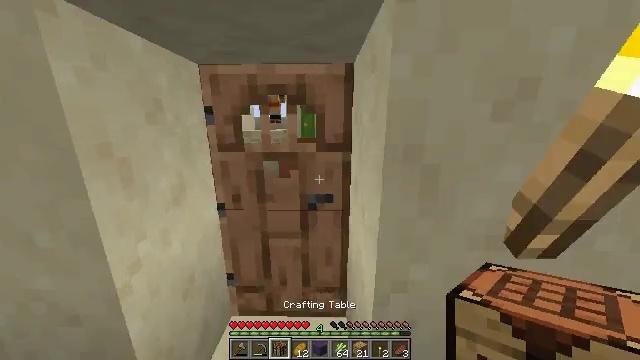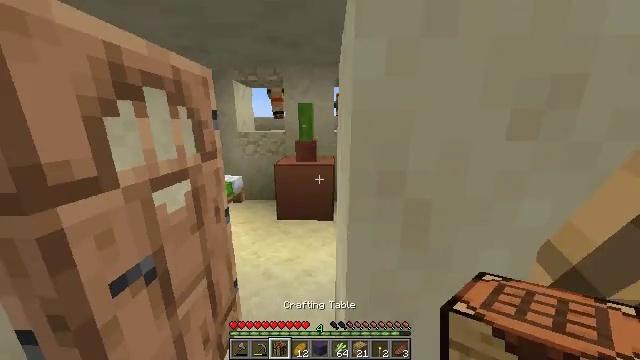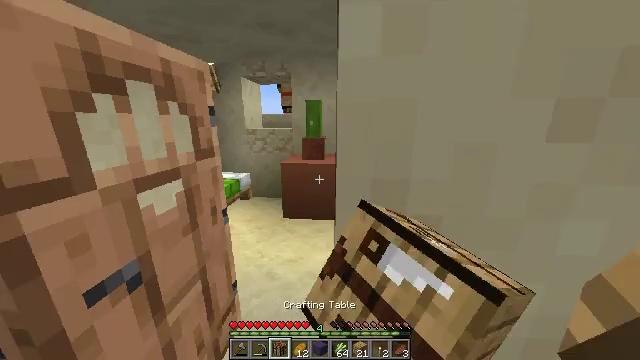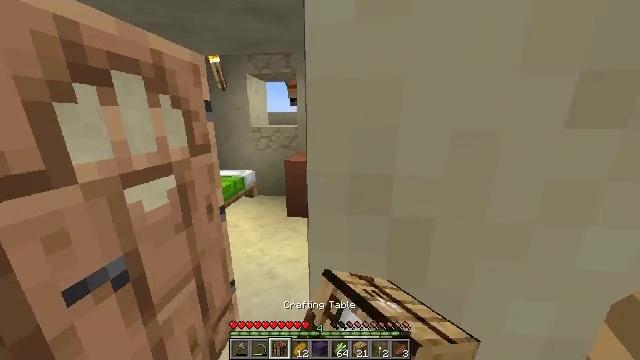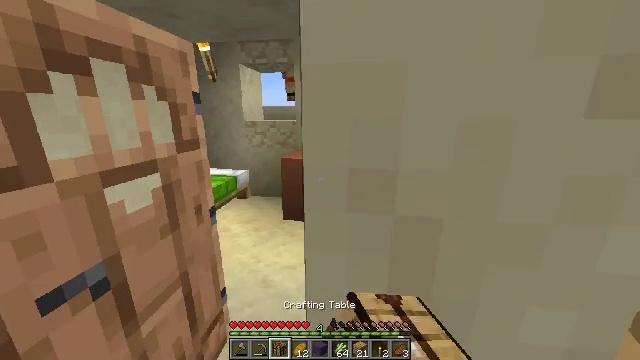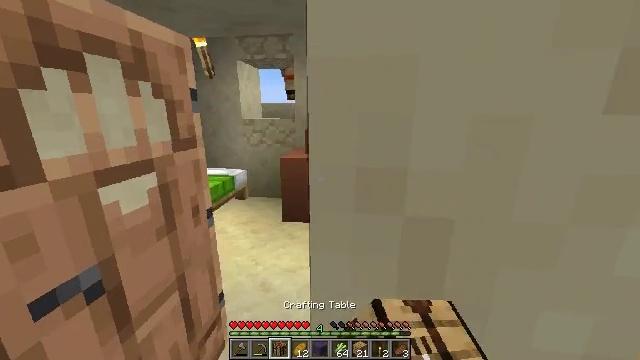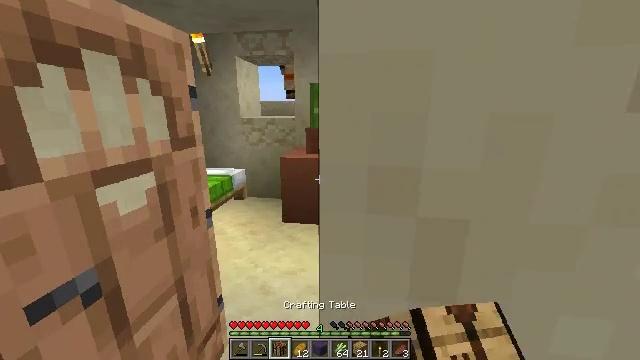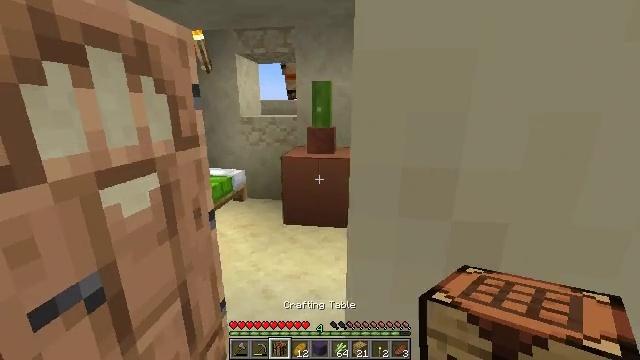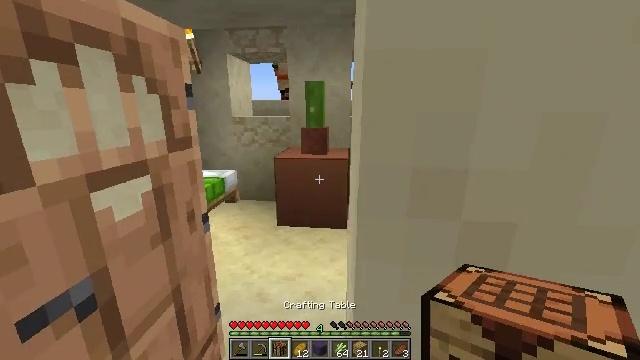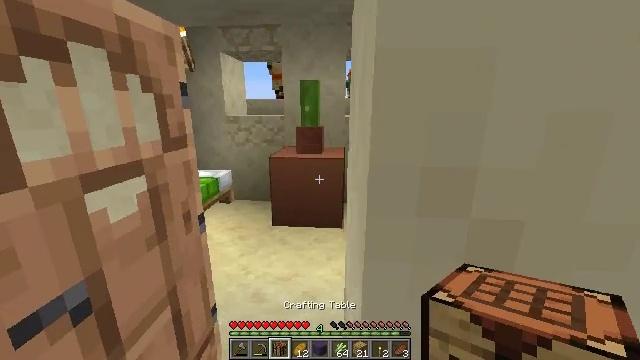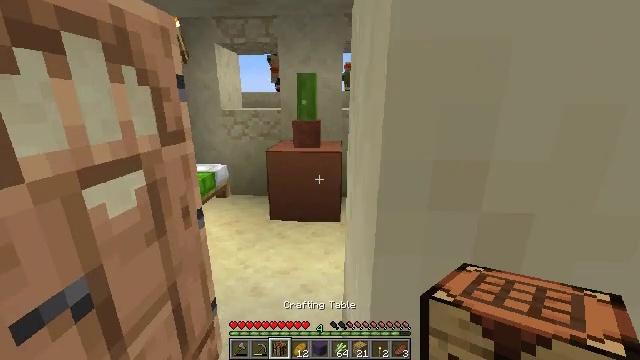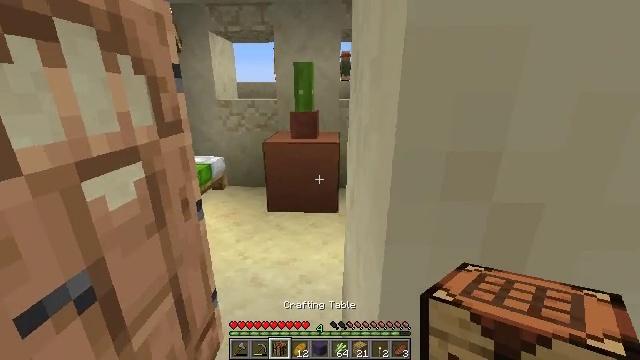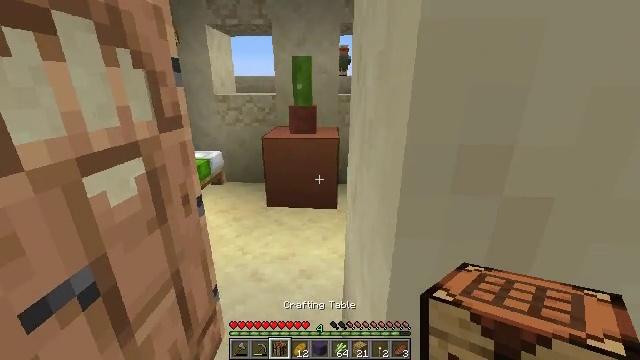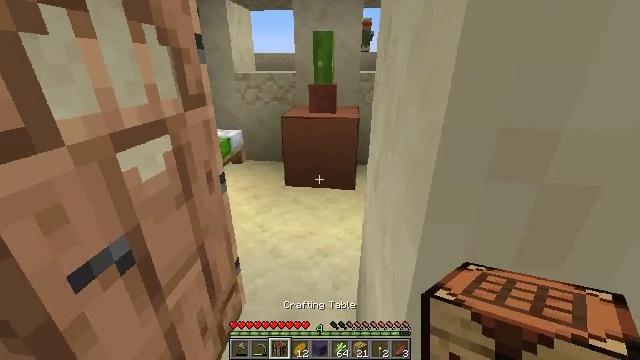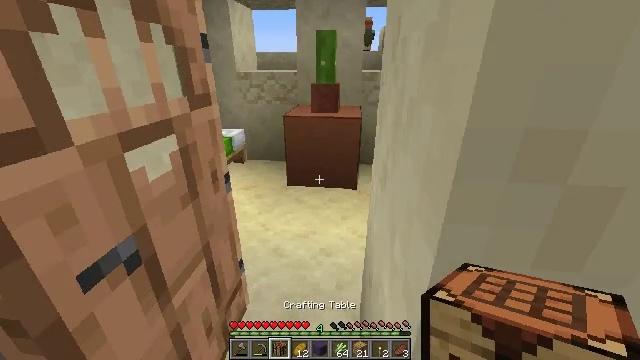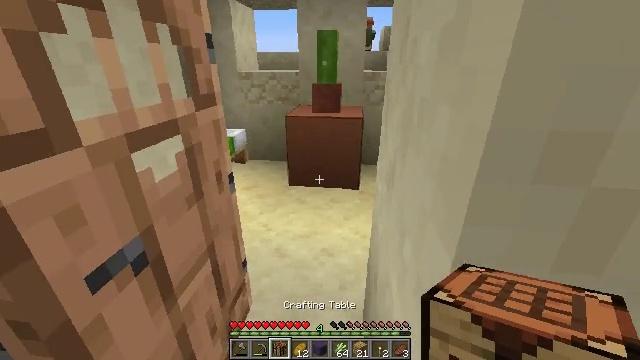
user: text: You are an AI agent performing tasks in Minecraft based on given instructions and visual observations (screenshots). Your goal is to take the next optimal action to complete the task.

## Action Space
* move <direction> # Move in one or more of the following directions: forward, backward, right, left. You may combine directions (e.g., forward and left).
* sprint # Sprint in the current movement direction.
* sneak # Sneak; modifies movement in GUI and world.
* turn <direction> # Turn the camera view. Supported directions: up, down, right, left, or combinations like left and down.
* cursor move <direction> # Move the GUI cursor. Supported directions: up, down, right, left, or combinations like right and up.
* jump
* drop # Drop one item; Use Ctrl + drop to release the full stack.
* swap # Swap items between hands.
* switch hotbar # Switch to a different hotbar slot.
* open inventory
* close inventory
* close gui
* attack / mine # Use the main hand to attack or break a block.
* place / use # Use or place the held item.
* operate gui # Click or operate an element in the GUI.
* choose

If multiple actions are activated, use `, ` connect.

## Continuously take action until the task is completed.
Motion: motion action
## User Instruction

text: Get the lime bed back into inventory.
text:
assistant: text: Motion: move forward, turn left, use / place
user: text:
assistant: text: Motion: move forward, turn left, use / place
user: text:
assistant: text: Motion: move forward, turn left, use / place
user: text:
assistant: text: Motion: move forward, sprint, use / place
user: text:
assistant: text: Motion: move forward, sprint
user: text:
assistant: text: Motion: move forward, sprint
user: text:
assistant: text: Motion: move forward, sprint
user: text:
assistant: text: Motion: move forward, sprint, turn right
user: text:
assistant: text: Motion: move forward, sprint, turn right
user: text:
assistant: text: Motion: move forward, sprint, turn down
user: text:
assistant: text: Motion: move forward, sprint, turn down
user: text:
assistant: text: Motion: move forward, sprint, turn down
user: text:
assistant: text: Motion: move forward, sprint, turn left and down
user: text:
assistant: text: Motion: move forward, sprint
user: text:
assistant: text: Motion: move forward, sprint
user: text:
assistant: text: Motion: move forward, sprint
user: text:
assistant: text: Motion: move forward, sprint, turn left
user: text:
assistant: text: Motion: move forward, sprint, turn left and down
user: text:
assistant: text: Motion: move forward and move left, sprint
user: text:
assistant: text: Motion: move forward and move left, sprint, turn left
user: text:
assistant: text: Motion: move forward, sprint, turn left
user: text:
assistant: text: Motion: move forward, sprint, turn left
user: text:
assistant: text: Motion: move forward and move right, sprint, turn left
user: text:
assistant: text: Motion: move forward and move right, sprint, turn left
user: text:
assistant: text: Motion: move forward and move right, sprint, turn left
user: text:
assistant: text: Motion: move forward and move right, sprint, turn left
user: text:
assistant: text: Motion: move forward and move right, sprint, turn left
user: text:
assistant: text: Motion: move forward and move right, sprint, turn left
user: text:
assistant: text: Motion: move forward, sprint, turn left and down
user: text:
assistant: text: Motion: move forward, turn left, attack / mine